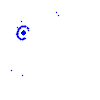
Particle: pion